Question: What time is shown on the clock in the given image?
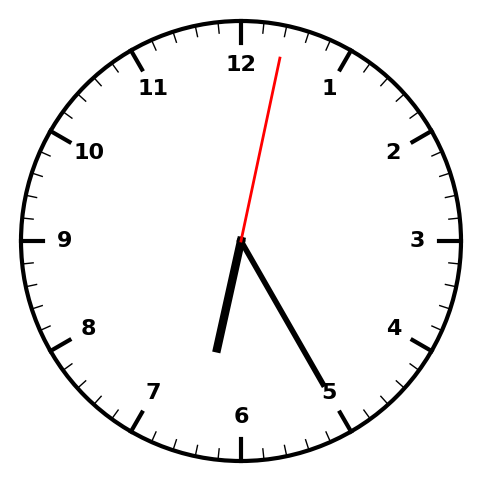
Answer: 06:25:02